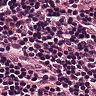
Metastatic tissue present: no